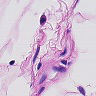
Metastatic tissue present: no